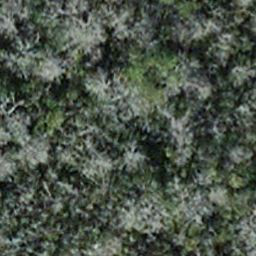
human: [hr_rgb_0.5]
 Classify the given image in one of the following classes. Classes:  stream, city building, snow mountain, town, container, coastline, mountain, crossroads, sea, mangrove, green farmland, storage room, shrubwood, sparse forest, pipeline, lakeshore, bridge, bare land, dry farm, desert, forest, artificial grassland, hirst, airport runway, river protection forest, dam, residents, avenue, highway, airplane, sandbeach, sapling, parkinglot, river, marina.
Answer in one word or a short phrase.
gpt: sapling